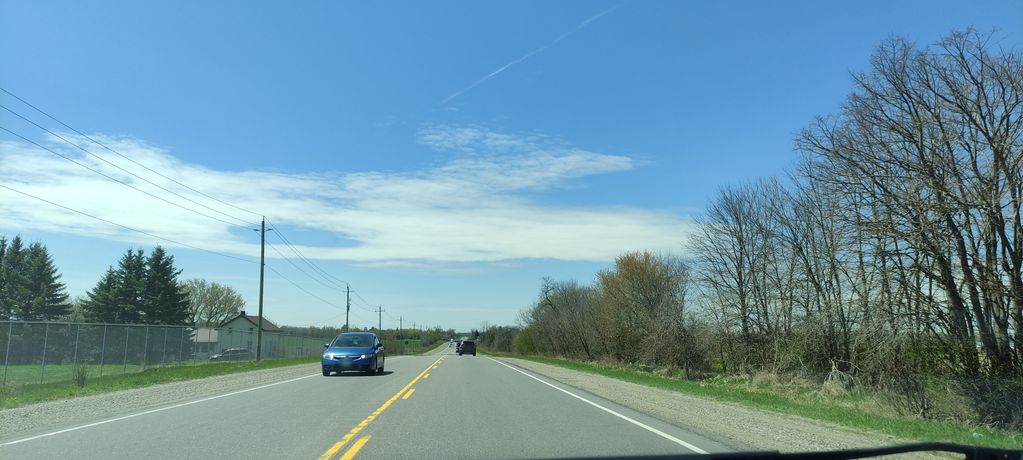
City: kitchener-waterloo